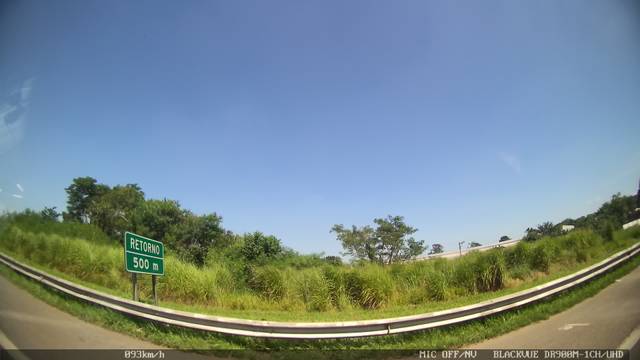
Region: Brazil
Coordinates: -23.512, -46.82